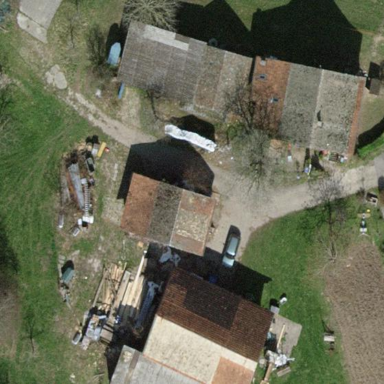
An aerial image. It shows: Farmyard area.